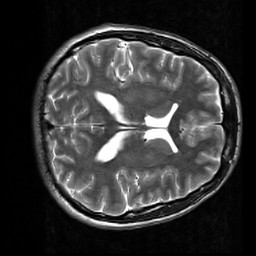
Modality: T2w
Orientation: axial
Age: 20
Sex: male
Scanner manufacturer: siemens
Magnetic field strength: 3 T
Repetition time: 7 s
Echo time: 0.09 s